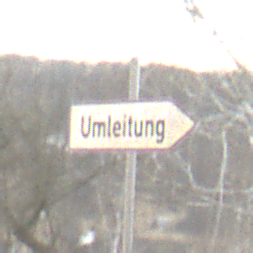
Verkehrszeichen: UmleitungswegweiserRechtsweisend
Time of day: MorningAfternoon
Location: Outdoor (Nature)
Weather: PartlyCloudy
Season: Autumn
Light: Natural